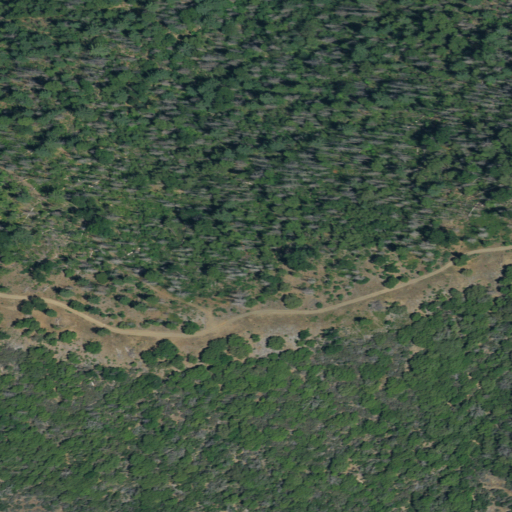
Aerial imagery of ridge(s) in California named Wagner Ridge containing evergreen forest and mixed forest